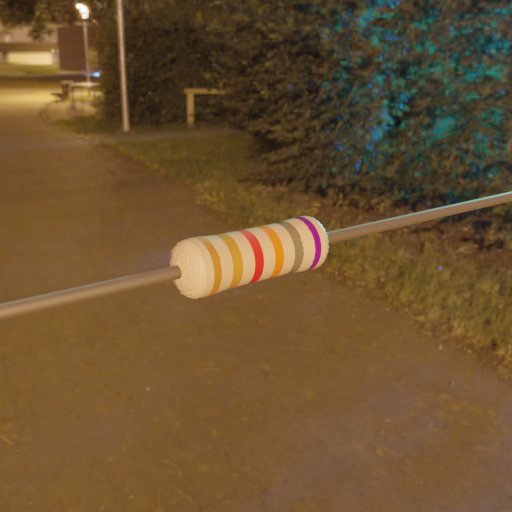
Resistor colour bands (in order): gold, gold, red, orange, gray, violet